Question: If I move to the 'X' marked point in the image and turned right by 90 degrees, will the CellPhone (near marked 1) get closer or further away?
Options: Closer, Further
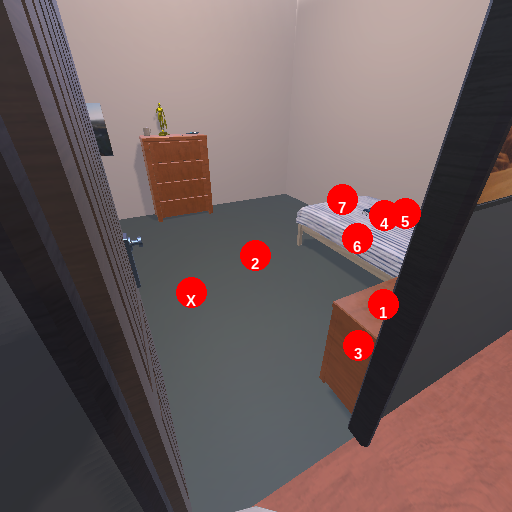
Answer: Closer